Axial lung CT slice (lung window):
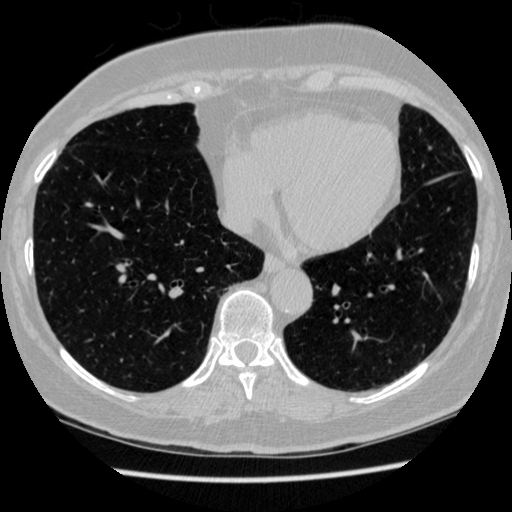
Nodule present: no